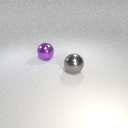
large purple metal sphere behind large gray metal sphere